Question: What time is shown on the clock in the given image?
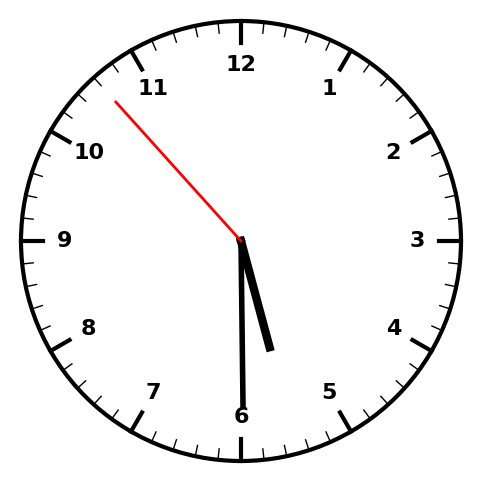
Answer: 05:29:53